Question: I am running an emulator on Eclipse to test an android application. Here is the screenshot after I enter my login info and click login:

I have followed the instructions <URL> to get my developer key hash and have entered that key into the facebook developer settings. Is there something I am missing?
EDIT:
I want to run the activity as a "sample"
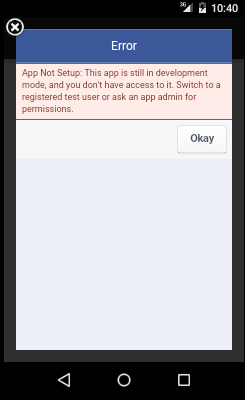
Answer: What got it to work was create an app in my developer account, then Add Platform under Settings, and then enter the key hash into the Key Hash field.
Previously I was just entering the Key Hash into Developer Settings > Samples, which wasn't working. I thought I could run my app as a sample.
It did not require me to set the app as public. It remained in Development Mode.